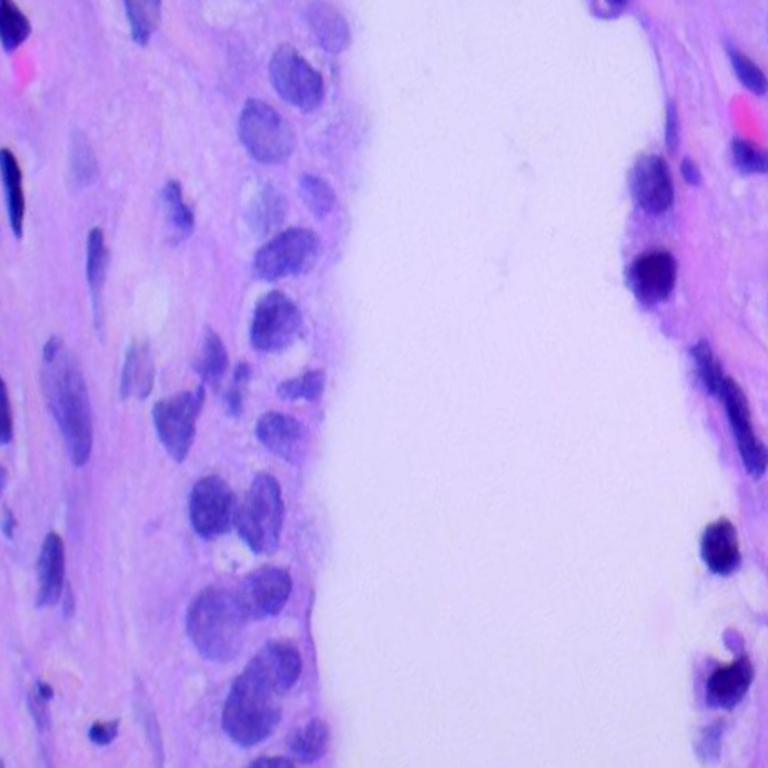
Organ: lung
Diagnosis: adenocarcinomas